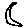
Label: moon